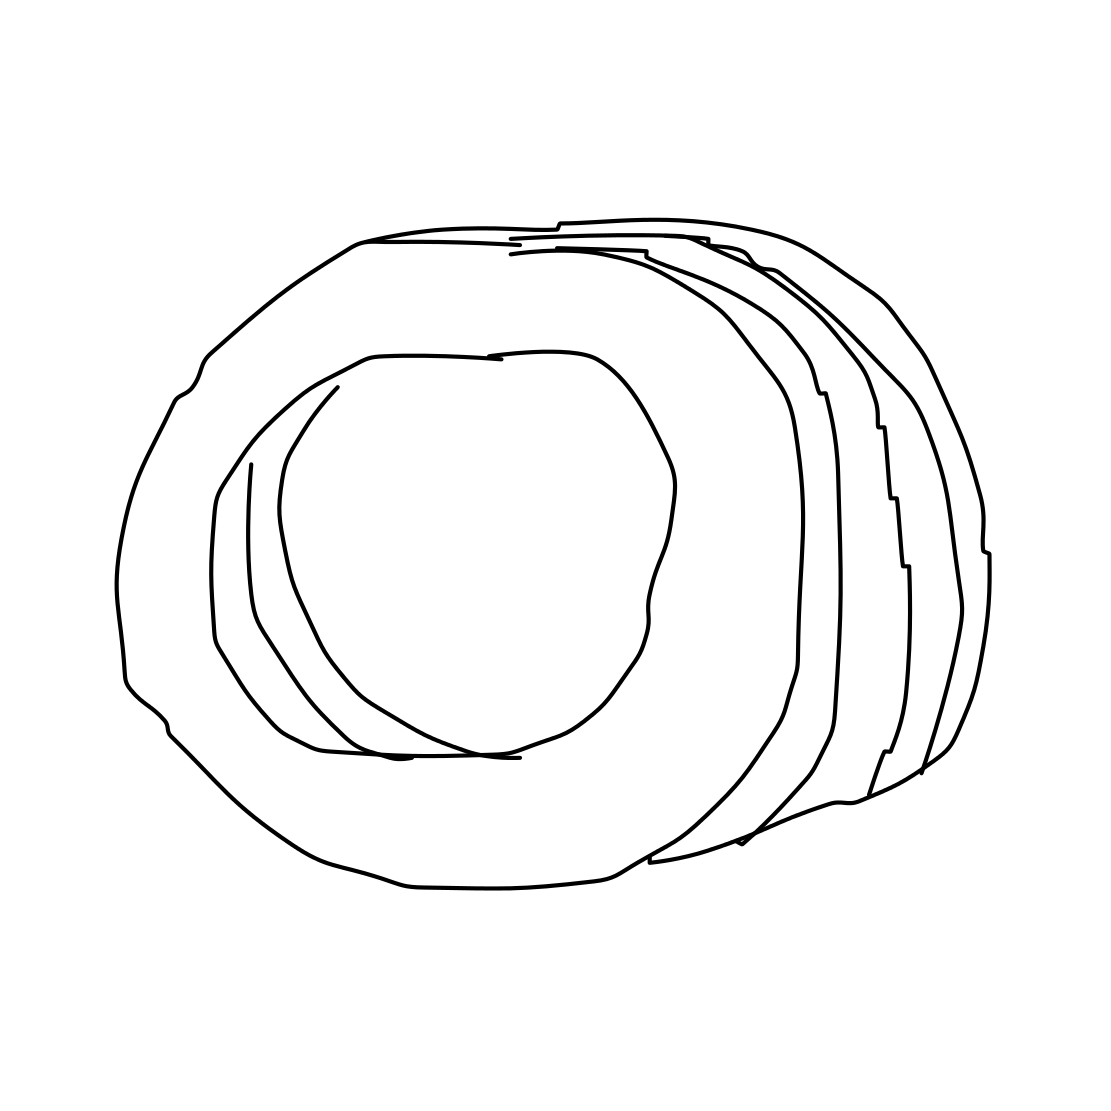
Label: tire